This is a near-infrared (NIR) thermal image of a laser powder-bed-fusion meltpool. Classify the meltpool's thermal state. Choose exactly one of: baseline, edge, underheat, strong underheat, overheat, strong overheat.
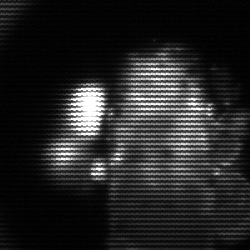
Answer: strong underheat